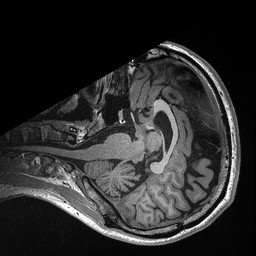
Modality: T1w
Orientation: axial
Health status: healthy
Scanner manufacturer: siemens
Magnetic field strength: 3 T
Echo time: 0.00298 s